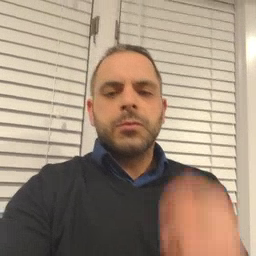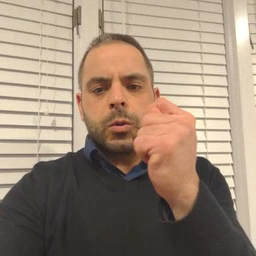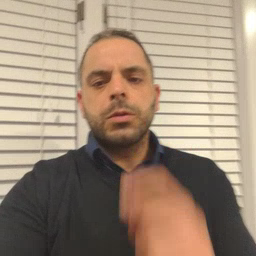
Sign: toy